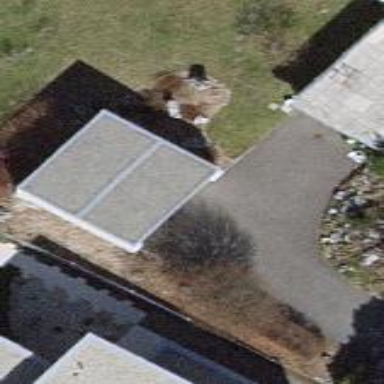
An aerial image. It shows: Garage.